高一 · 立体几何学
, 圆形纸片的圆心为 $O$, 半径为 $5 \mathrm{~cm}$, 该纸片上的等边三角形 $A B C$ 的中心为 $O . D, E, F$为圆 $O$ 上的点, $\triangle D B C, \triangle E C A, \triangle F A B$ 分别是以 $B C, C A, A B$ 为底边的等腰三角形. 沿虚线剪开后, 分别以 $B C, C A, A B$ 为折痕折起 $\triangle D B C, \triangle E C A, \triangle F A B$, 使得 $D, E, F$ 重合, 得到三棱雉. 当 $\triangle A B C$ 的边长变化时, 所得三棱雉体积(单位: $\mathbf{c m}^{3}$ )的最大值为

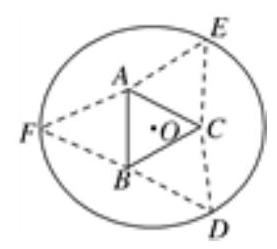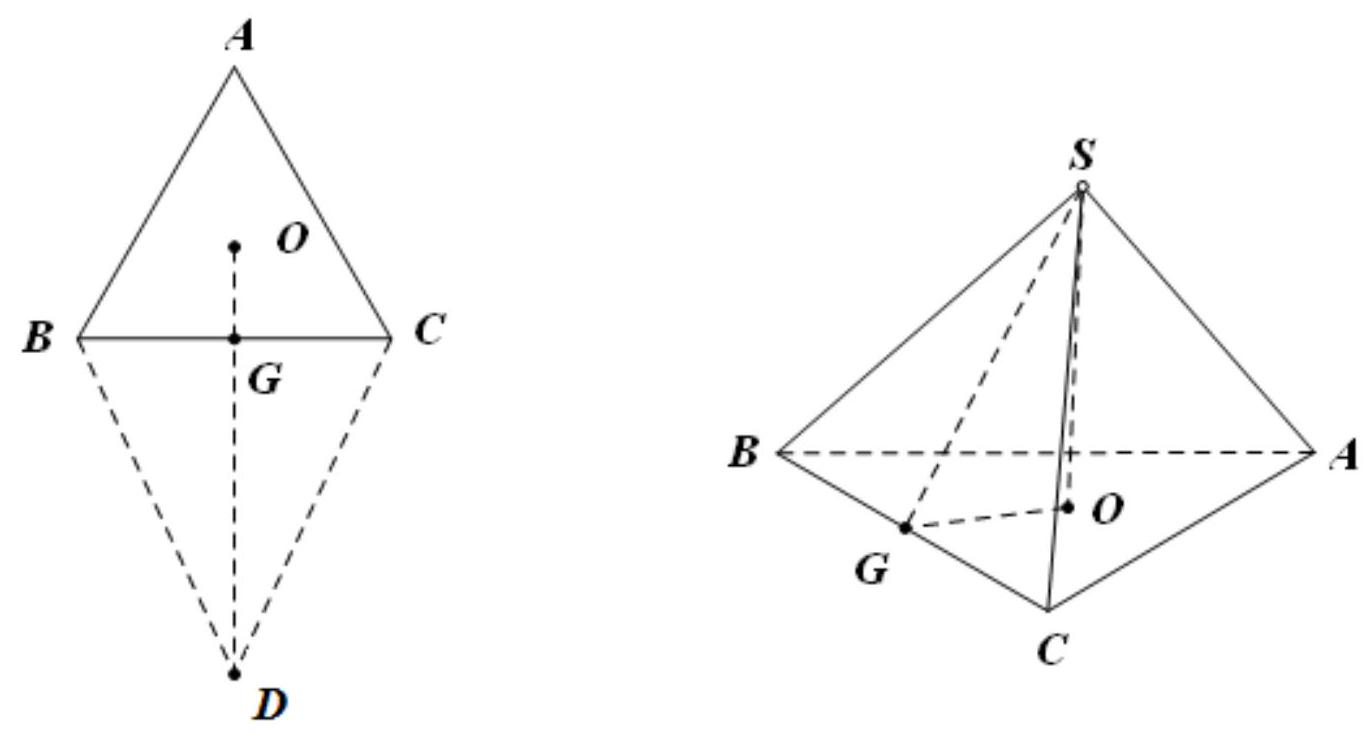
答案: \sqrt{15}$
解析: 图, 连接 $D O$ 交 $B C$ 于点 $G$, 设 $D, E, F$ 重合于 $S$ 点, 正三角形的边长为 $x(x>0)$,则 $O G=\frac{1}{3} \times \frac{\sqrt{3}}{2} x=\frac{\sqrt{3}}{6} x$.

$\therefore F G=S G=5-\frac{\sqrt{3}}{6} x$,

$S O=h=\sqrt{S G^{2}-G O^{2}}=\sqrt{\left(5-\frac{\sqrt{3}}{6} x\right)^{2}-\left(\frac{\sqrt{3}}{6} x\right)^{2}}=\sqrt{\left(5-\frac{\sqrt{3}}{3} x\right)}$,

$\therefore$ 三棱雉的体积 $V=\frac{1}{3} S_{\triangle A B C} \cdot h=\frac{1}{3} \times \frac{\sqrt{3}}{4} x^{2} \times \sqrt{\left(5-\frac{\sqrt{3}}{3} x\right)}=\frac{\sqrt{15}}{12} \sqrt{5 x^{4}-\frac{\sqrt{3}}{3} x^{5}}$.
设 $n(x)=5 x^{4}-\frac{\sqrt{3}}{3} x^{5}, x>0$, 则 $n^{\prime}(x)=20 x^{3}-\frac{5 \sqrt{3}}{3} x^{4}$,

令 $n^{\prime}(x)=0$, 即 $4 x^{3}-\frac{x^{4}}{\sqrt{3}}=0$, 得 $x=4 \sqrt{3}$, 易知 $n(x)$ 在 $x=4 \sqrt{3}$ 处取得最大值.

$\therefore V_{\max }=\frac{\sqrt{15}}{12} \times 48 \times \sqrt{5-4}=4 \sqrt{15}$.

点睛: 对于三棱雉最值问题, 需要用到函数思想进行解决, 本题解决的关键是设好未知量, 利用图形特征表示出三棱雉体积. 当体积中的变量最高次是 2 次时可以利用二次函数$\cdot$的性质进行解决, 当变量是高次时需要用到求导的方式进行解决.